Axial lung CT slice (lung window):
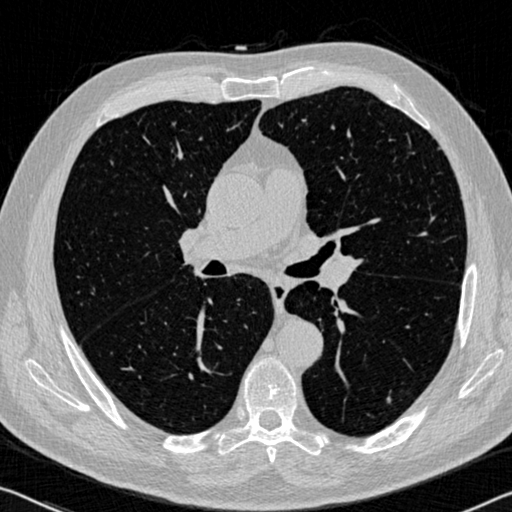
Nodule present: no